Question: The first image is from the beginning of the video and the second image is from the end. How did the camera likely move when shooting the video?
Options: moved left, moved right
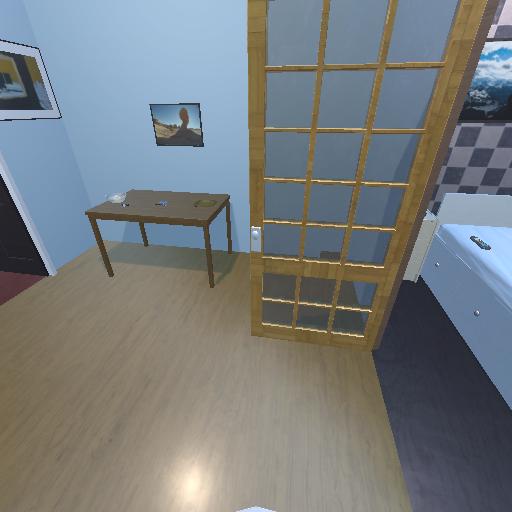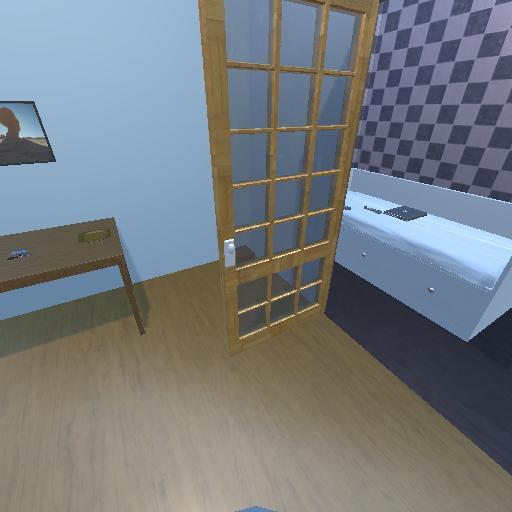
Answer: moved left